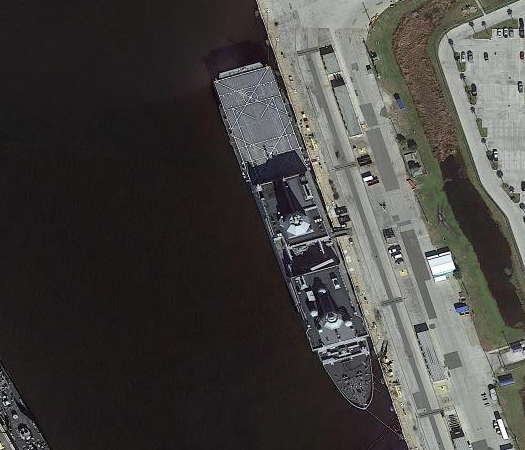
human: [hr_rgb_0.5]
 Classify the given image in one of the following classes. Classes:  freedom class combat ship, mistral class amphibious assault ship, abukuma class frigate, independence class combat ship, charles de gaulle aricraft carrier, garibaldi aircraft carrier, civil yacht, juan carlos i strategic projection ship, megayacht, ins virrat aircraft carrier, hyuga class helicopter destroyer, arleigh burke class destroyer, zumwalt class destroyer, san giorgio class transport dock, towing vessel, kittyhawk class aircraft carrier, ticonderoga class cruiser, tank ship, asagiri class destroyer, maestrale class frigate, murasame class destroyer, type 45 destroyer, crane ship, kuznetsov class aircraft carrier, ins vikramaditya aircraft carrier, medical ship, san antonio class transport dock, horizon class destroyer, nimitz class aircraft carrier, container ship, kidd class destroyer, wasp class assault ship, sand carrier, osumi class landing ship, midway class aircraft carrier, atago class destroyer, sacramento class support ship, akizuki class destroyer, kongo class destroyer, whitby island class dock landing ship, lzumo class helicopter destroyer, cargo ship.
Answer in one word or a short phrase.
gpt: San Antonio class transport dock